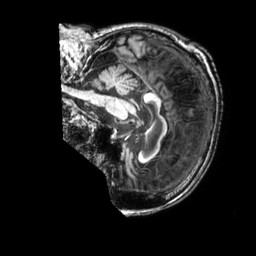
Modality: T1w
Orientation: sagittal
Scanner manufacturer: philips
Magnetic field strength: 3 T
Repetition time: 0.009897 s
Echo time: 0.004604 s